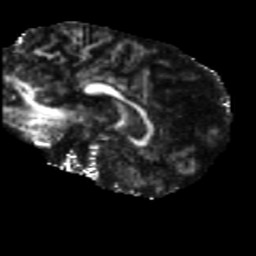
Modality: FA
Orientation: sagittal
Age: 75
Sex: male
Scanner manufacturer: siemens
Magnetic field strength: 3 T
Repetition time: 5.25 s
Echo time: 0.08 s